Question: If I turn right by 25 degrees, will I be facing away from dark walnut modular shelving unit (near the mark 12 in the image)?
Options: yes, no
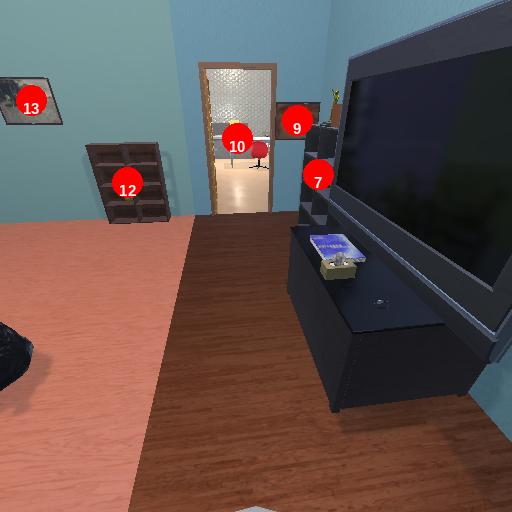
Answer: yes